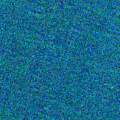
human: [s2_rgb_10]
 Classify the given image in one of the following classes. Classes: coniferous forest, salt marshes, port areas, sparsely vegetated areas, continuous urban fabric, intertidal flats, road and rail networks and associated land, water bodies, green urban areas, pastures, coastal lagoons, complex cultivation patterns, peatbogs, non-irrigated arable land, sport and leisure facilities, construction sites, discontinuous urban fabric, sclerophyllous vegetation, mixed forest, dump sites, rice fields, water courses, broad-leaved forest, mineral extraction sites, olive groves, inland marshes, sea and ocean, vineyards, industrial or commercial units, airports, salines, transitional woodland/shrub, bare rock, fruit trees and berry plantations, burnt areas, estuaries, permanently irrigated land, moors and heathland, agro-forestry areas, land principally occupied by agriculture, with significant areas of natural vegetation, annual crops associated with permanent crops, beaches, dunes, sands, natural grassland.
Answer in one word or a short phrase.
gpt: sea and ocean